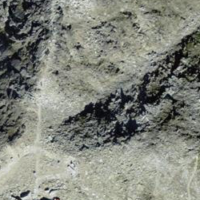
EUNIS habitat code: 48
Species observed at this site:
Saxifraga bryoides
Pyrrhocorax graculus
Prunella collaris
Saxifraga exarata